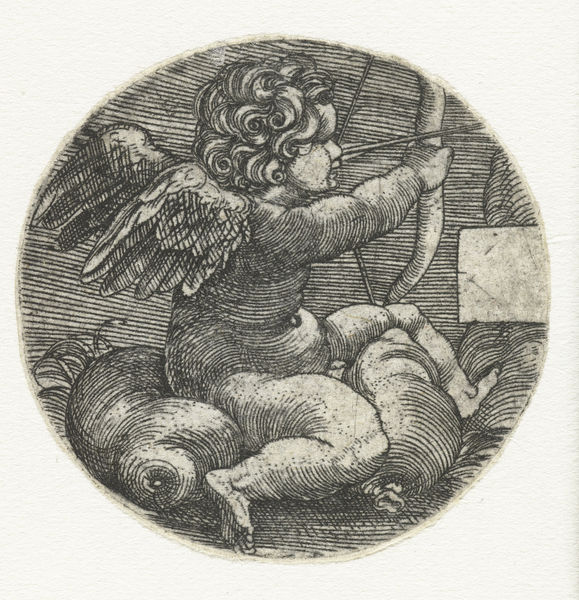
Titel: Cupido met pijl en boog gezeten op een kussen
Künstler: Barthel Beham
Standort: Amsterdam
Institution: Rijksmuseum
Schlagwörter: religious, white, arm, black, gray, hair, old, painting, portrait, sit, sitting, print, angel, cloud, gods, mythology, naked, nude, rock, sky, stone, baroque, child, feet, drawing, paper, black and white, etching, graphic, illustration, sketch, myth, saint, curls, wings, cherub, cupid, love, putti, putto, arms, ink, art, foot, engraving, pencil, gothic, circle, legs, god, baby, hatching, round, eros, arrow, bow, wing, penis, crossbow, iconography, fat, string, toes, seating, etch, amor, locks, stippling, angelic, feminine, rennaisance, pull, portrair, seraph, aiming, chubby, bo, baloon, roundel, aim, angwlarrow, cupidon, arros